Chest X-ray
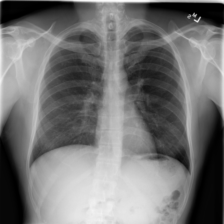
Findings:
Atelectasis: negative
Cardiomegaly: negative
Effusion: negative
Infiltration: negative
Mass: negative
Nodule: negative
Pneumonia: negative
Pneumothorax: negative
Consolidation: negative
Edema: negative
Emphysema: negative
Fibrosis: negative
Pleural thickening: negative
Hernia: negative